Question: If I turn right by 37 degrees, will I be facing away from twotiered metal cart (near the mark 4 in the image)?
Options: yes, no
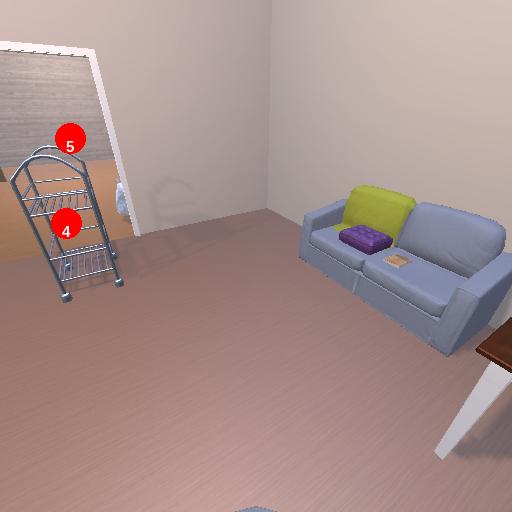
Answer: yes